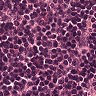
Metastatic tissue present: no